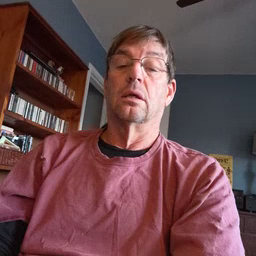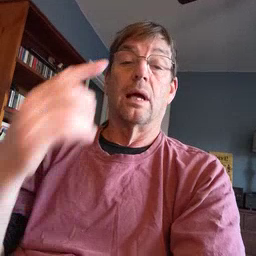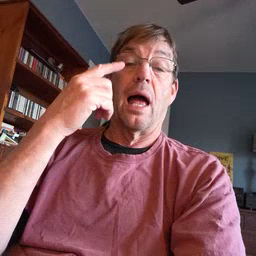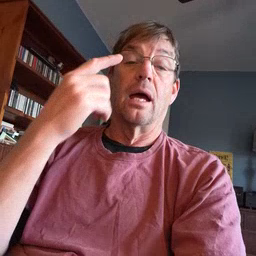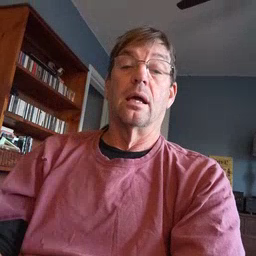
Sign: eye